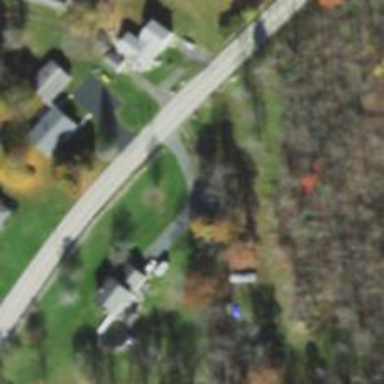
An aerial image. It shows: Driveway.